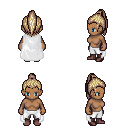
a pixel art fantasy rpg character, female body template, human, dark skin, white cape, white pants, white blonde long topknot hairstyle, maroon shoes, four views (front, back, left, right), 2x2 character sprite sheet, small pixel art, hard edges, no anti-aliasing